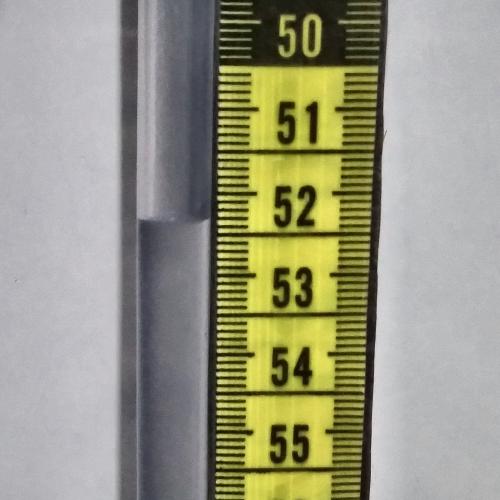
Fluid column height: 52.3 cm